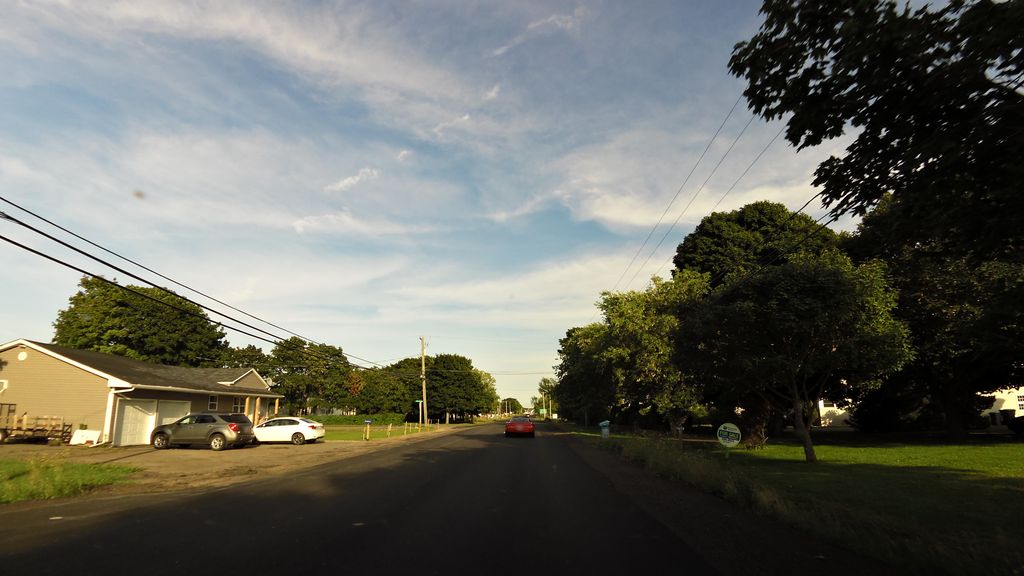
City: charlottetown